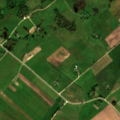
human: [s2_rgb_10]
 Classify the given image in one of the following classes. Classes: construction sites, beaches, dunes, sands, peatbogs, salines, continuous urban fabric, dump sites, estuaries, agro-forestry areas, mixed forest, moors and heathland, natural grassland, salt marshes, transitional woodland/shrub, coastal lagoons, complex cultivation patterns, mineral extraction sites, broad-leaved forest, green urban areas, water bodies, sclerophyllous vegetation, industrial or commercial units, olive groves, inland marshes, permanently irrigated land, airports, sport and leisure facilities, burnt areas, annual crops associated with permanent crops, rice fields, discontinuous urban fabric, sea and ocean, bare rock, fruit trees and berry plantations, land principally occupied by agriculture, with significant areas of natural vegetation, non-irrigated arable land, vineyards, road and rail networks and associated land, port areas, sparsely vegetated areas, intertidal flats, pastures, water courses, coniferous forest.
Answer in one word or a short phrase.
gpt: non-irrigated arable land, pastures, complex cultivation patterns, land principally occupied by agriculture, with significant areas of natural vegetation